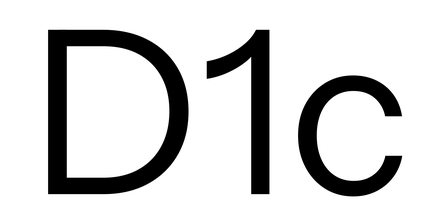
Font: InstrumentSans_Regular